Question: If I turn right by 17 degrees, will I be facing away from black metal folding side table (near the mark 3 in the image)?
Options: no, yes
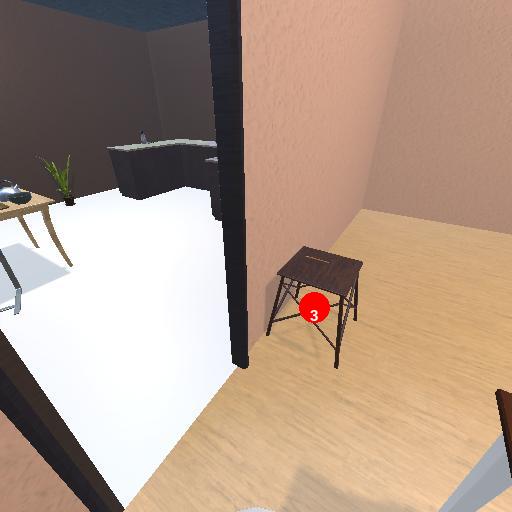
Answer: no